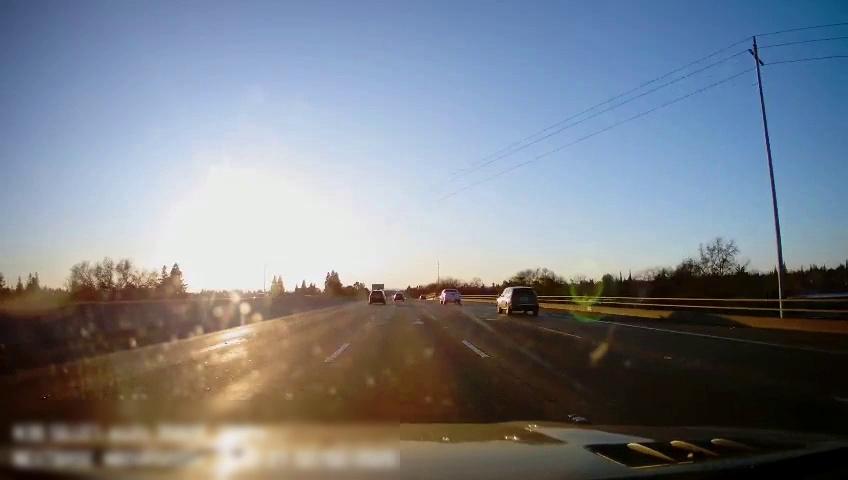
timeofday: Day
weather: Sunny
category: Drivable Space
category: Vehicles | Car
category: Vehicles | Truck
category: Vehicles | SUV
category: Vehicles | Car
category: Vehicles | SUV
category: Lanes | Alternate Lane
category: Lanes | Current Lane
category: Lanes | Current Lane
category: Lanes | Alternate Lane
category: Lanes | Alternate Lane
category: Traffic | Signs